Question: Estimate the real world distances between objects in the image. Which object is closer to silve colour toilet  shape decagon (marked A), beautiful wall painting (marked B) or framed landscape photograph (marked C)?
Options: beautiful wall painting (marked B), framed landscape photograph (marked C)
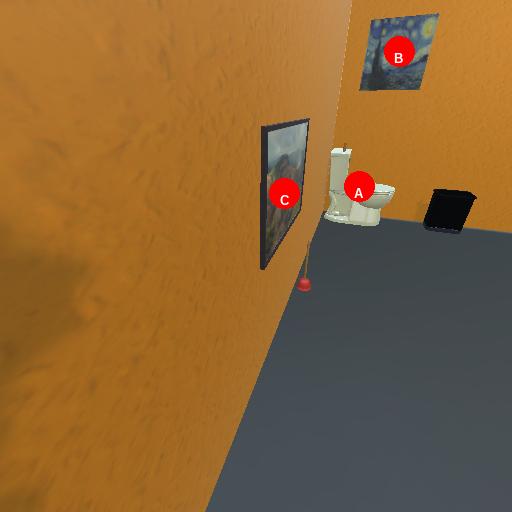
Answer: beautiful wall painting (marked B)